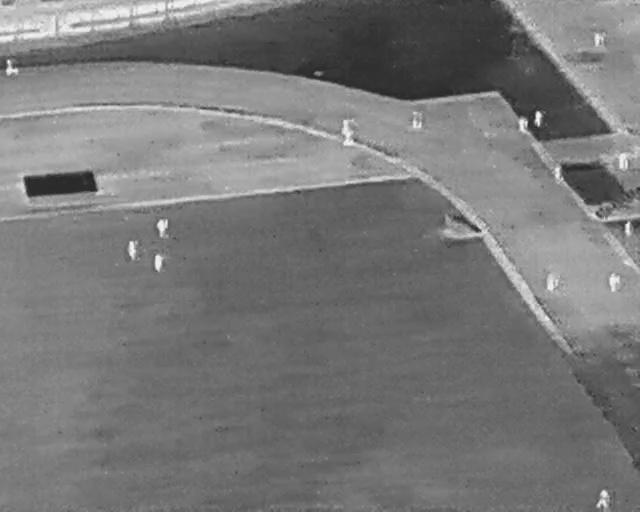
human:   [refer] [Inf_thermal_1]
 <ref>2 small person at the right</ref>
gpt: <box>[[96, 44, 99, 45, 2], [85, 33, 88, 34, 2]]</box>

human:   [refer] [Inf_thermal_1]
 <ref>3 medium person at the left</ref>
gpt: <box>[[23, 43, 26, 45, 2], [23, 50, 26, 52, 2], [19, 47, 22, 49, 2]]</box>

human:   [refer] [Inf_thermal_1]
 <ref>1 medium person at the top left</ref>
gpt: <box>[[0, 11, 3, 14, 2]]</box>

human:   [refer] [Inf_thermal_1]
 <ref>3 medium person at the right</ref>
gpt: <box>[[84, 54, 87, 55, 2], [94, 54, 97, 56, 2], [95, 30, 98, 32, 2]]</box>

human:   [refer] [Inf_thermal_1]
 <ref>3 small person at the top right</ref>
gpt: <box>[[80, 23, 82, 24, 2], [82, 22, 85, 23, 2], [92, 6, 94, 8, 2]]</box>